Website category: book
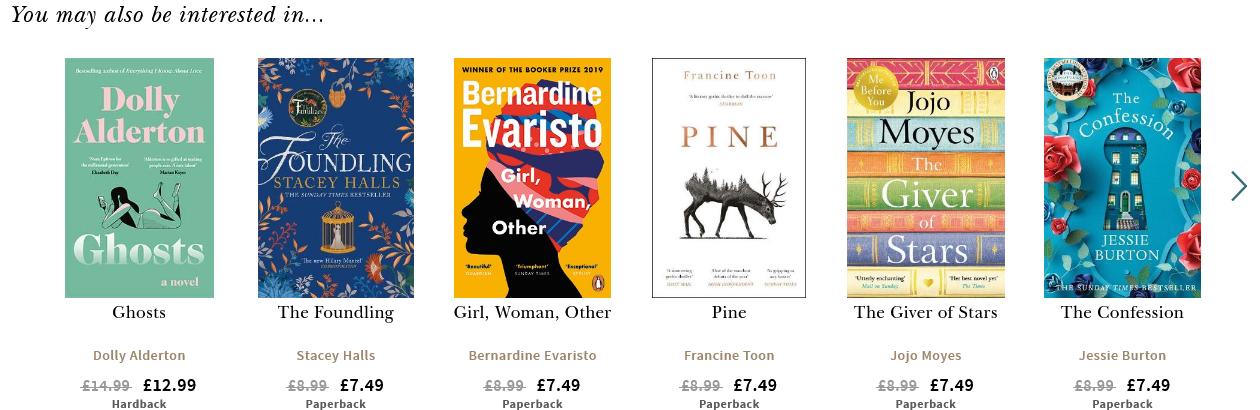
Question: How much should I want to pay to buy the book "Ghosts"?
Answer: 12.99

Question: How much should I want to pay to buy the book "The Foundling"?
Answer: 7.49

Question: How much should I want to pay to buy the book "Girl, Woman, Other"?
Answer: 7.49

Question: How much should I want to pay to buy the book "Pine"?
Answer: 7.49

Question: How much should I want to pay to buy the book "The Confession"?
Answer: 7.49

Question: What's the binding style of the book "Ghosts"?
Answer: Hardback

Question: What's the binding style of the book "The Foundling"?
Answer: Paperback

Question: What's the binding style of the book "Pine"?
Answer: Paperback

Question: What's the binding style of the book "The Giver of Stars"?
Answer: Paperback

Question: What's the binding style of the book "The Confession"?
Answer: Paperback

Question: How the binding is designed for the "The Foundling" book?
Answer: Paperback

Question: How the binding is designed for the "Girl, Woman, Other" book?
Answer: Paperback

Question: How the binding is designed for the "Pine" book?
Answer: Paperback

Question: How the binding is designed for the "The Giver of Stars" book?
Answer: Paperback

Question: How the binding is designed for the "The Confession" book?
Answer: Paperback

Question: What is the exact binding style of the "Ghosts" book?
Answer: Hardback

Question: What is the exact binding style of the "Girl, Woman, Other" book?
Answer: Paperback

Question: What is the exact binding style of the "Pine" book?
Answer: Paperback

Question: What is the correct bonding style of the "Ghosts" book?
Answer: Hardback

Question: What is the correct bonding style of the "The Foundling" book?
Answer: Paperback

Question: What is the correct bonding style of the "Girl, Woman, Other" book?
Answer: Paperback

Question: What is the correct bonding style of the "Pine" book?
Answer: Paperback

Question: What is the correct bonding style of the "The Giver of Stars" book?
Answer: Paperback

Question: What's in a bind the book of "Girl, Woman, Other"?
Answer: Paperback

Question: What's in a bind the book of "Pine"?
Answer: Paperback

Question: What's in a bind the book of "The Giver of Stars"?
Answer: Paperback

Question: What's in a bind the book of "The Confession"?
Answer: Paperback

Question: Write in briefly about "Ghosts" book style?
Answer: Hardback

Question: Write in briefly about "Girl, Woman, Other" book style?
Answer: Paperback

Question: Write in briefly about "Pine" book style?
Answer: Paperback

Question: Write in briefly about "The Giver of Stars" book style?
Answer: Paperback

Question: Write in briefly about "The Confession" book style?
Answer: Paperback

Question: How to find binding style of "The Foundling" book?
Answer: Paperback

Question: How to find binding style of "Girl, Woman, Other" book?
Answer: Paperback

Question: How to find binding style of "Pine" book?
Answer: Paperback

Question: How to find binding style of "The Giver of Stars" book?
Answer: Paperback

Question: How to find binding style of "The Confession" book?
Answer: Paperback